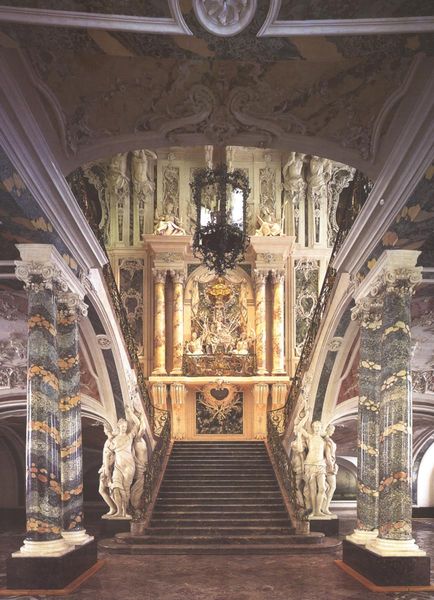
Titel: Treppenhaus von Schloß Augustusburg in Brühl
Künstler: Balthasar Neumann
Standort: Brühl, Schloß Augustusburg (EU - D - NRW)
Schlagwörter: gelb, fenster, grau, laterne, marmor, pfeiler, säule, säulen, weiss, gebäude, barock, sockel, gold, decke, skulptur, figuren, treppe, dekor, ornamente, kronleuchter, leuchter, lüster, stuck, aufgang, geländer, stufen, foto, palast, altar, kapitell, skulpturen, statuen, farbfoto, treppenhaus, herz, treppenaufgang, marmaor, marmiro, atlnaten